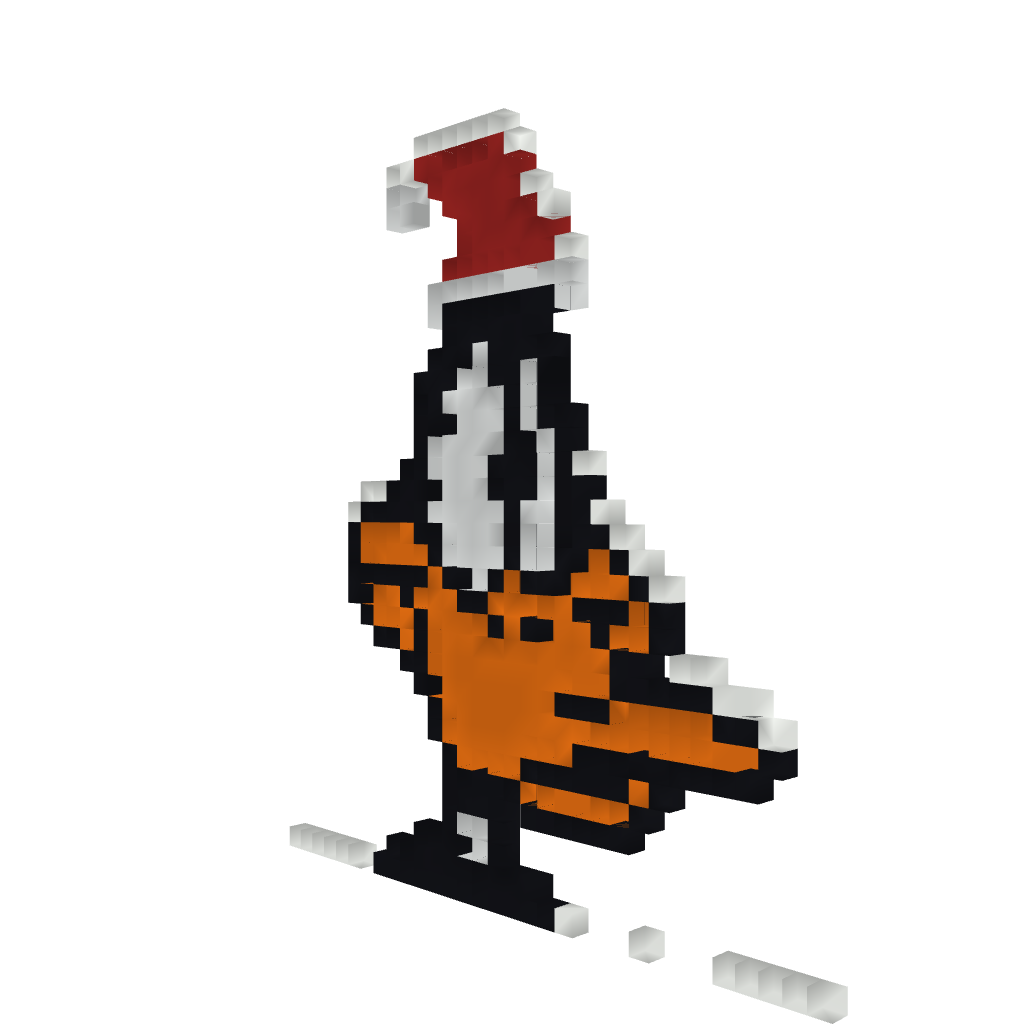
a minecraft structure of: Daffy Duck